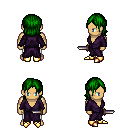
a pixel art fantasy rpg character, male body template, human, tanned skin, purple robe, white pants, green long bangs hairstyle, gold boots, dagger, four views (front, back, left, right), 2x2 character sprite sheet, small pixel art, hard edges, no anti-aliasing